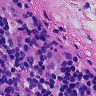
Metastatic tissue present: no